Brain MRI, t1w sequence, axial 2D slice.
Patient: age 33, sex F, weight 78 kg, height 1.78 m
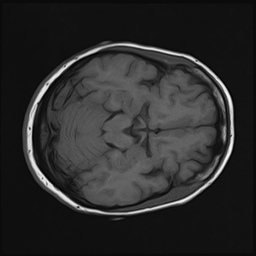